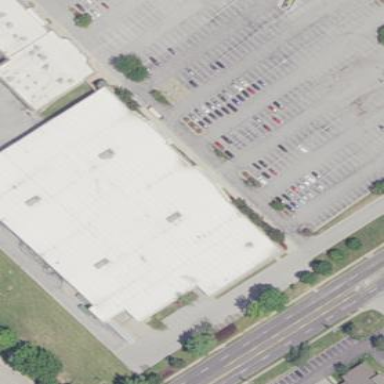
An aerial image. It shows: Retail building.